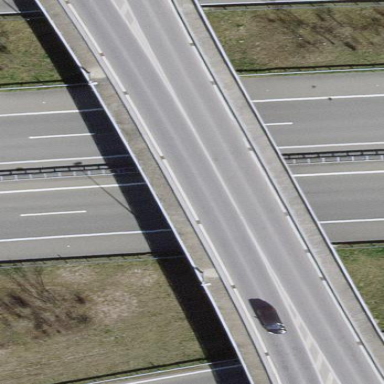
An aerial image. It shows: Man-made bridge.